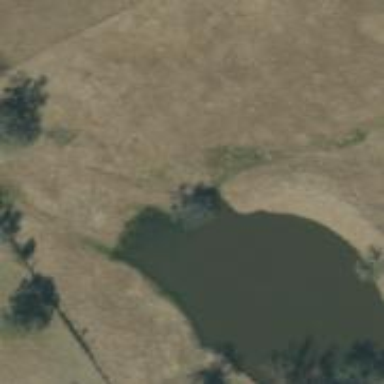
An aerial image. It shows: Peaceful pond surrounded by nature.